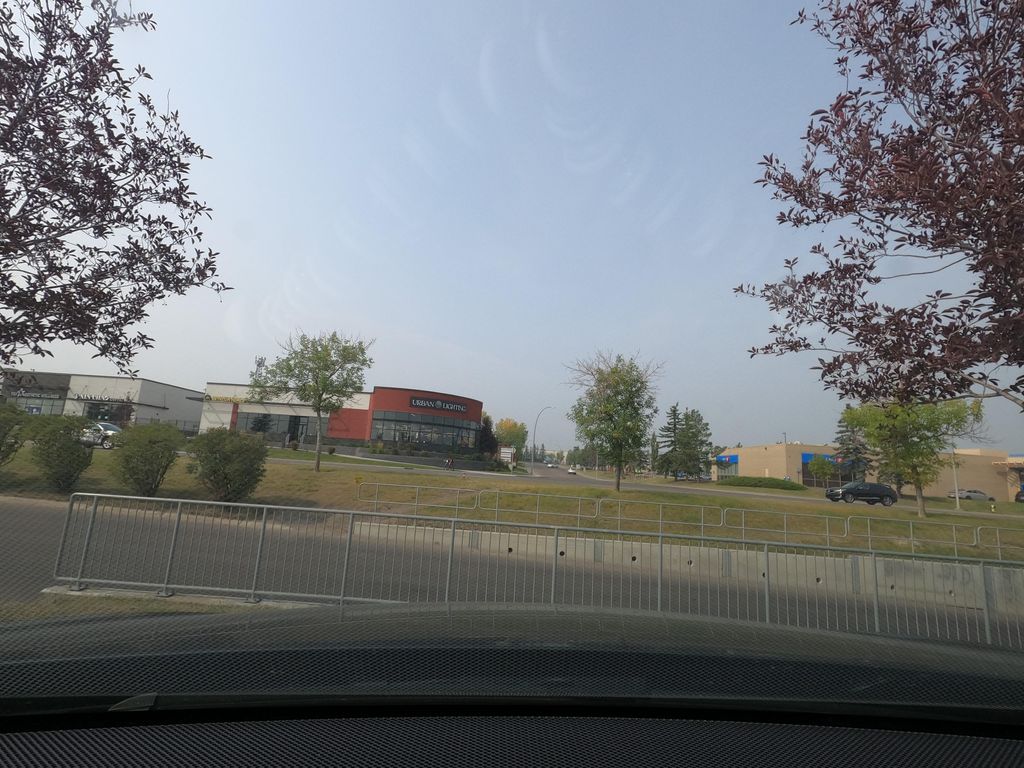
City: calgary